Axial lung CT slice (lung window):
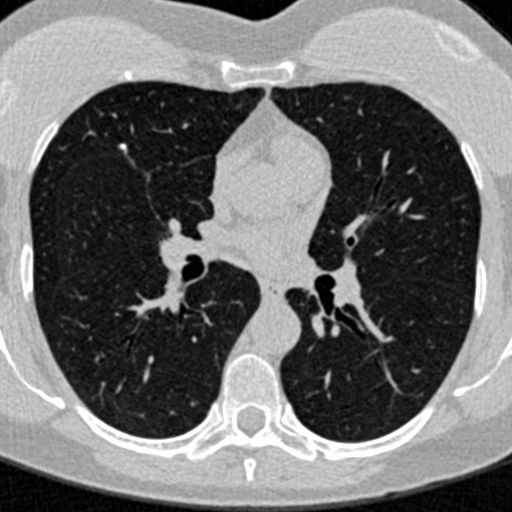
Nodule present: yes
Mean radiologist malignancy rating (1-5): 1.667